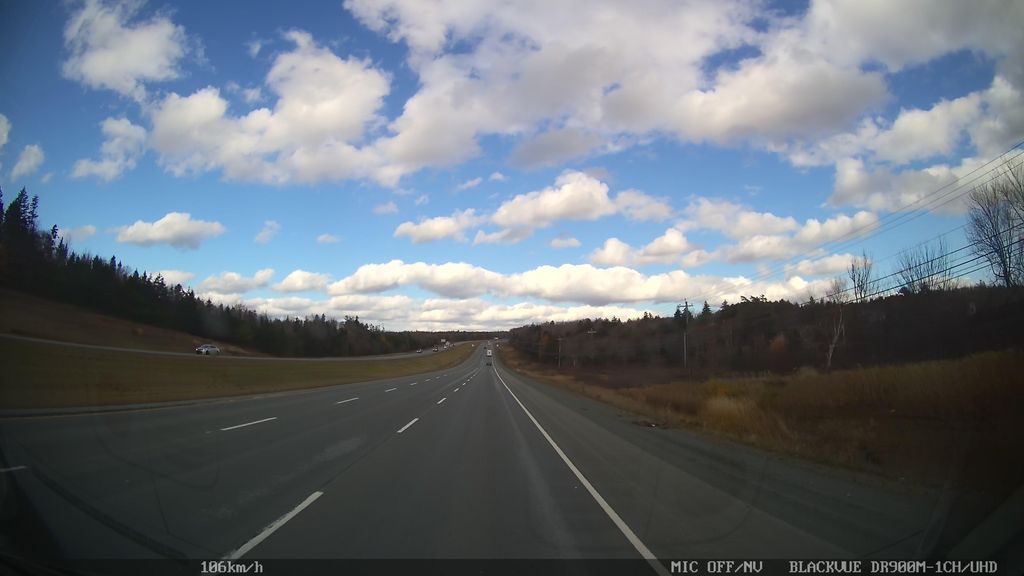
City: halifax